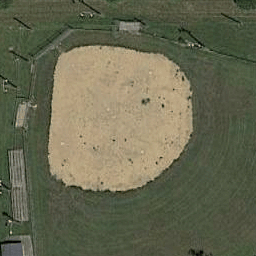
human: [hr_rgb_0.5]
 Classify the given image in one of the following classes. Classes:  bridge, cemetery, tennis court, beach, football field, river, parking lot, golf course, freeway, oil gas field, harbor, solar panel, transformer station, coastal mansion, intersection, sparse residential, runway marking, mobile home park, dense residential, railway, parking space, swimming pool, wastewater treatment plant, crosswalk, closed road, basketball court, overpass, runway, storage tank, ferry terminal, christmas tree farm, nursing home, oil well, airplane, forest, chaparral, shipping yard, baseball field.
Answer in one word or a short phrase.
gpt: baseball field